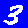
Digit: 3